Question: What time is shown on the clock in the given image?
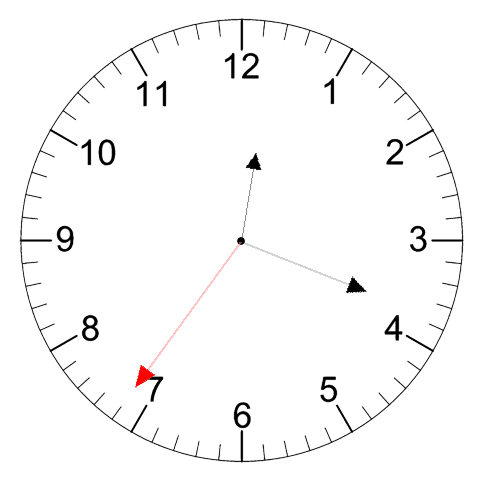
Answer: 12:18:36